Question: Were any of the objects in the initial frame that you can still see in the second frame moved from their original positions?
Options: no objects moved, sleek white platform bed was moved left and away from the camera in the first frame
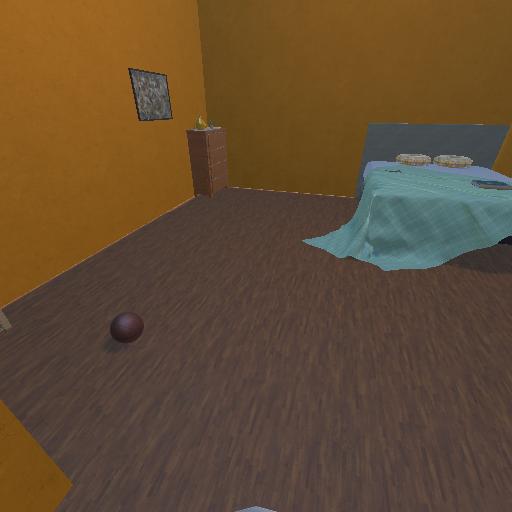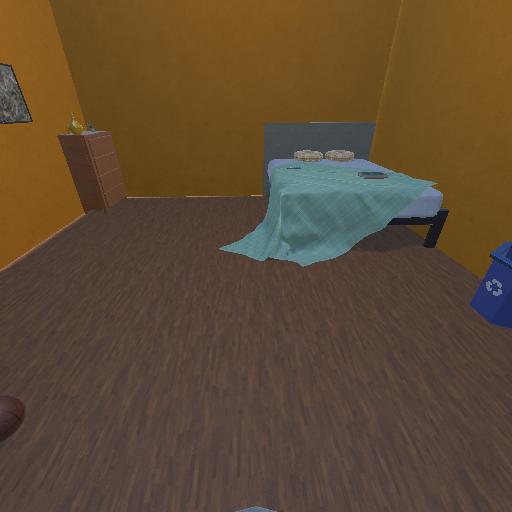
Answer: no objects moved